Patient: sex M, age 75
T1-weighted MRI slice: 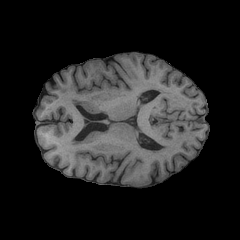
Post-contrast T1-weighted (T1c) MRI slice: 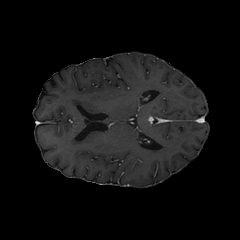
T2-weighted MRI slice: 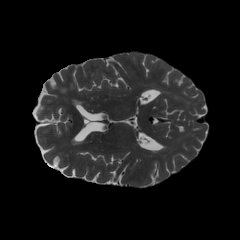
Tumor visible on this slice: yes
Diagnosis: Glioblastoma, IDH-wildtype
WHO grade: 4